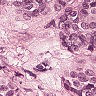
Metastatic tissue present: yes